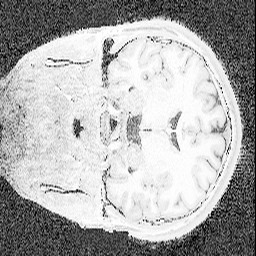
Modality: UNIT1
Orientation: coronal
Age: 40
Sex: male
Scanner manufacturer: siemens
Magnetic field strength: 3 T
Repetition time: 5 s
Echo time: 0.00298 s